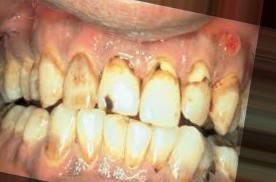
Condition: Tooth Discoloration